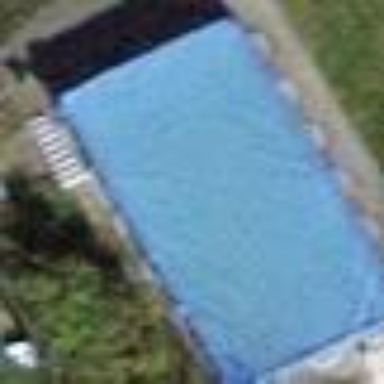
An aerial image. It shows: Swimming pool located in leisure land.